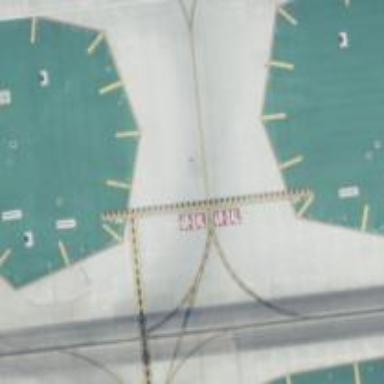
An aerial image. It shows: Image of taxiway at airport.